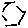
Label: hexagon